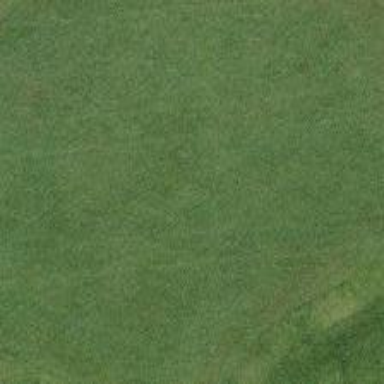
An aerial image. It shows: Golf green.